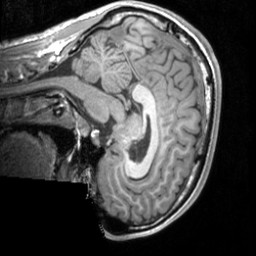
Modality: T1w
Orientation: sagittal
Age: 21
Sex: male
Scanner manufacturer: siemens
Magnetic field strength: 3 T
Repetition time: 1.9 s
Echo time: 0.00226 s